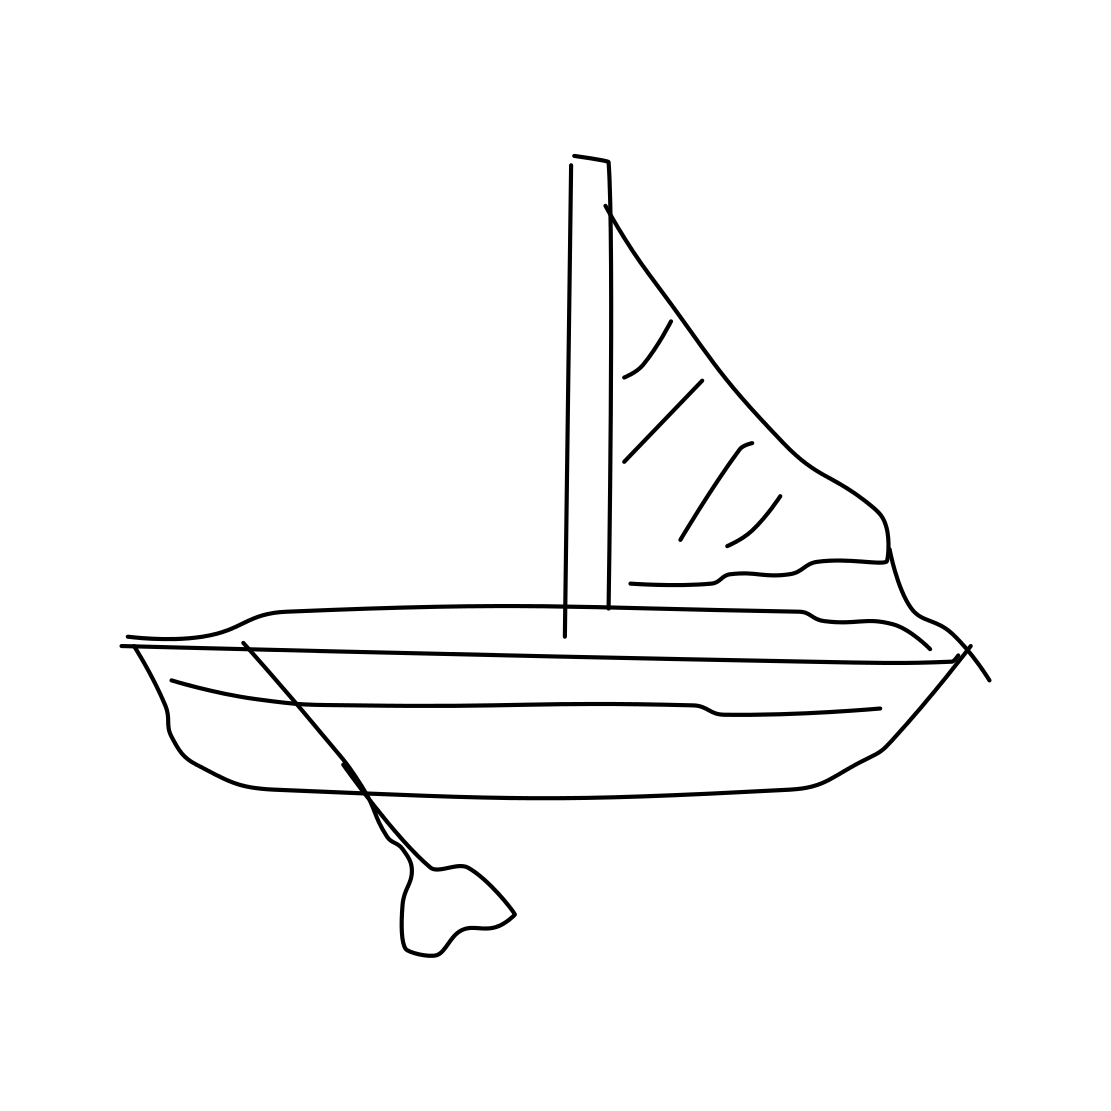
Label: sailboat